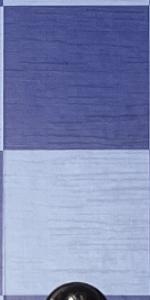
Label: Empty